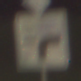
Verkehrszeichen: VerlaufVorfahrtsstrasse9
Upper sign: Vorfahrtsstrasse
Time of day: Night
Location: Outdoor (Suburban)
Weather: Clear
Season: NotSpecified
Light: Artificial